Question: I have an Eclipse theme installed through the color themes plugin. After solving some known issues, it does happen that sometimes the color highlighting breaks after a change in the code. For example:

Once this happens, I need to restart Eclipse. I have tested and it happens with at least some of the themes.
Is this happening to anybody else? I cannot find anything on the Internet about this specific issue.
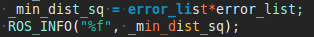
Answer: So, finally, I found the answer, or at least a workaround to it.
The problem was that the source files were not properly openn by Eclipse. Even if they are in the workspace (set up through CMake), it is not OK to drag the files into the IDE. They have to be open from the project explorer.